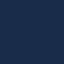
Label: SeaLake